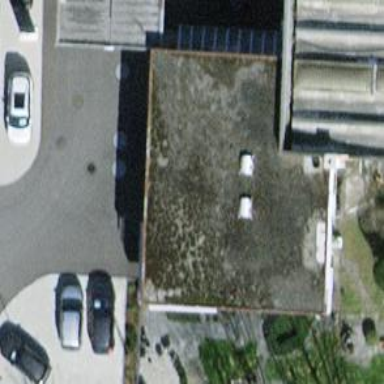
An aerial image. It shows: Shop that sells cars.